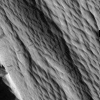
Atmospheric dust classification: not_dusty